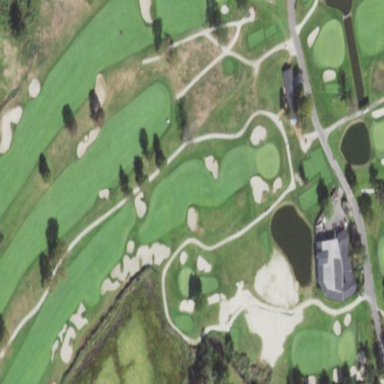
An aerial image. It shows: Golf fairway surrounded by grass.